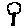
Label: tree